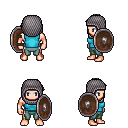
a pixel art fantasy rpg character, male body template, human, light skin, teal sleeveless shirt, teal pants, gray long mohawk hairstyle, chain hood, shield, four views (front, back, left, right), 2x2 character sprite sheet, small pixel art, hard edges, no anti-aliasing